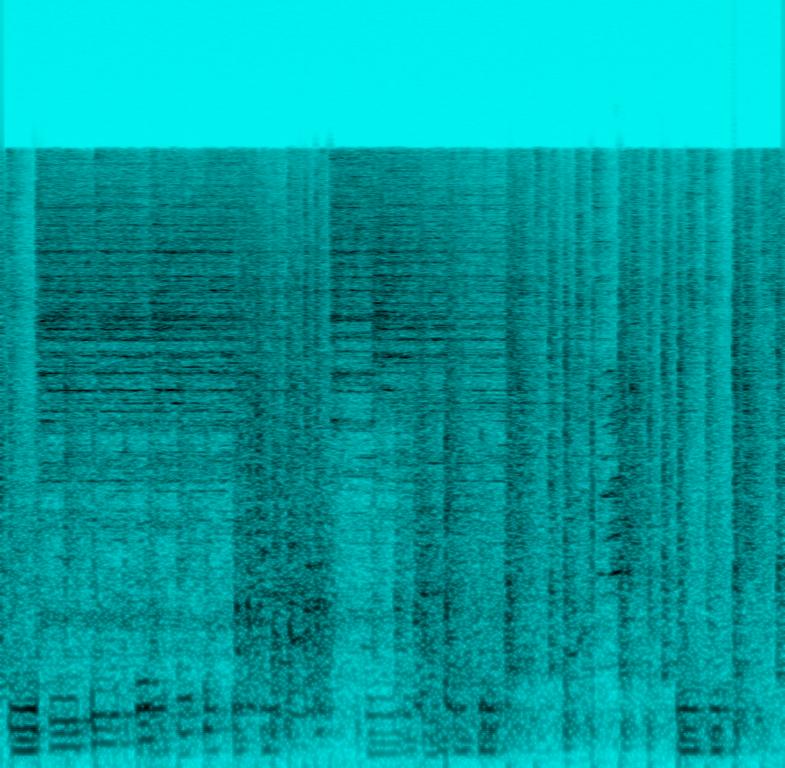
An organ is playing low notes serving as a bassline while a drummer is hitting the drums with a lot of fill-ins losing the rhythm and shouting. This recording is of poor quality.